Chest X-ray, AP view. Patient: 55 years old, sex M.
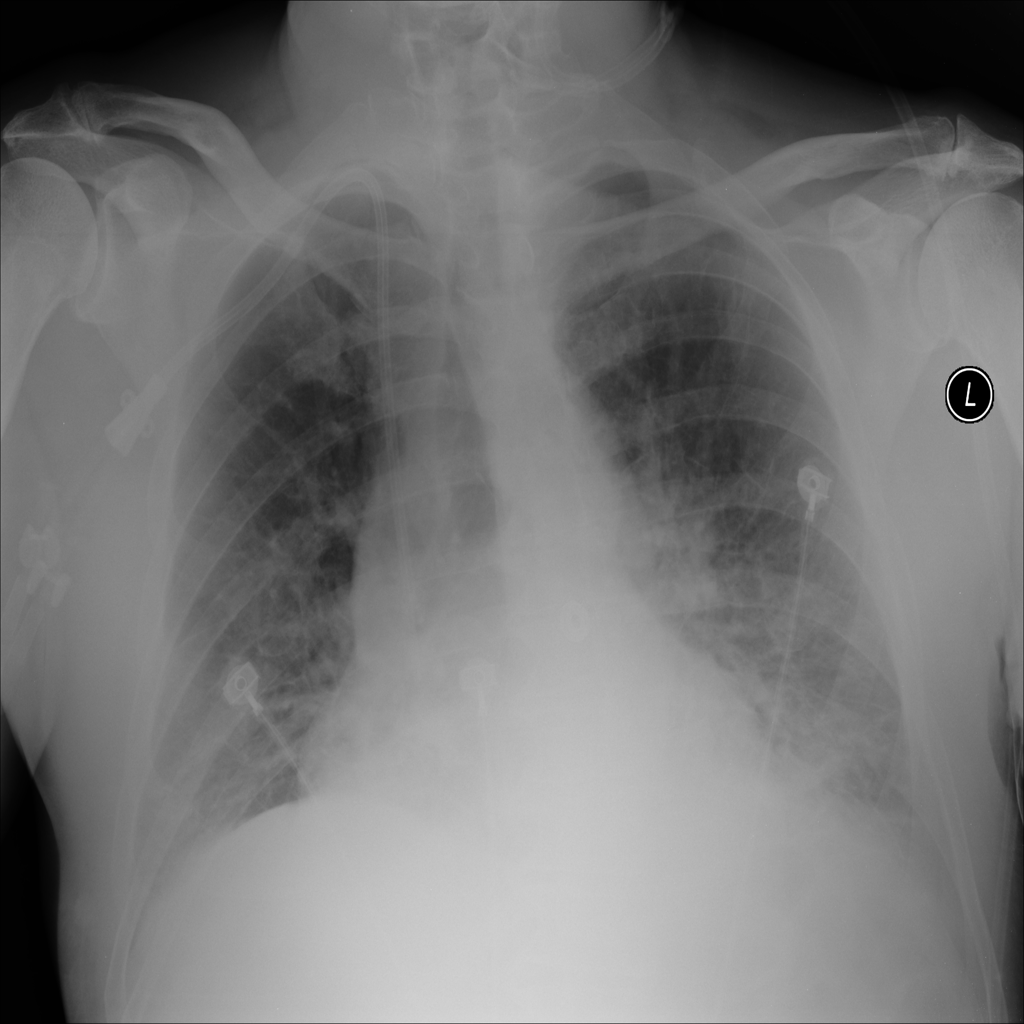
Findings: No Finding